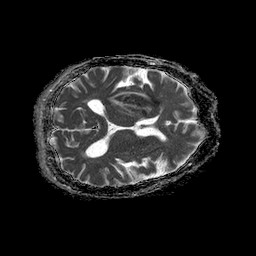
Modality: ADC
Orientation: axial
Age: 72
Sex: female
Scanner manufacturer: philips
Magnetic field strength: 1.5 T
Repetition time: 4.6 s
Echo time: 0.09059 s